Field crop: tomato
Growth stage: 2
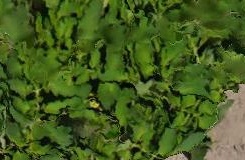
Species: tomato